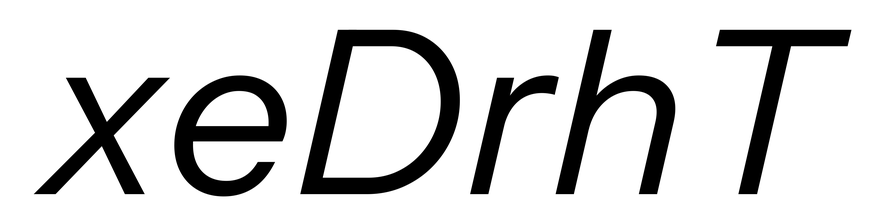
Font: InstrumentSans-Italic_Italic